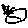
Label: bird